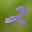
Label: 2